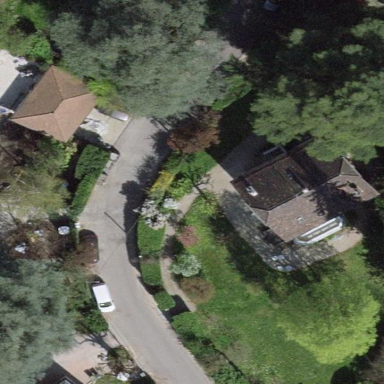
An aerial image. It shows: Garden surrounded by fence.